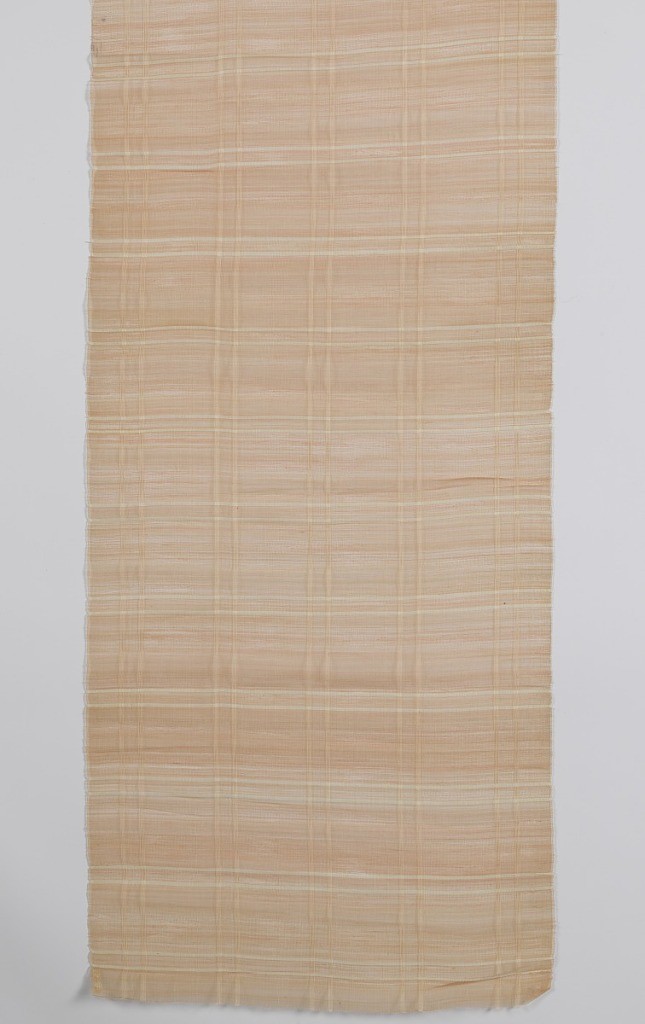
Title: Textile
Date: ca. 1880
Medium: piña (pineapple) fiber, cotton Technique: plain weave
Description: Length of peach-colored piña cloth, with white cross bars.